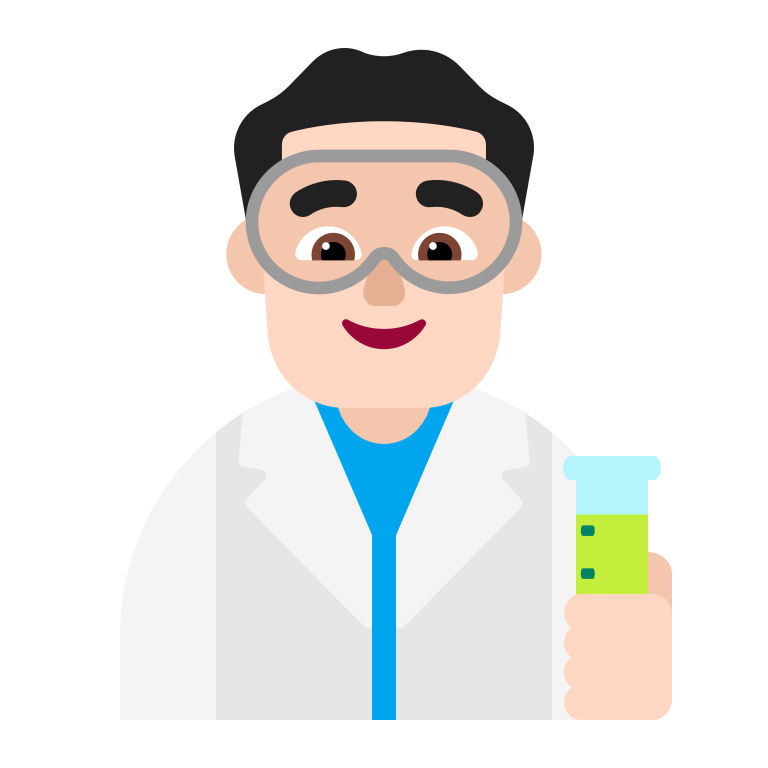
man scientist flat light